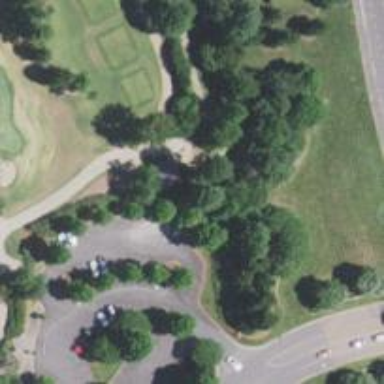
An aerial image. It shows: Service road used as golf cart path.